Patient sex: M
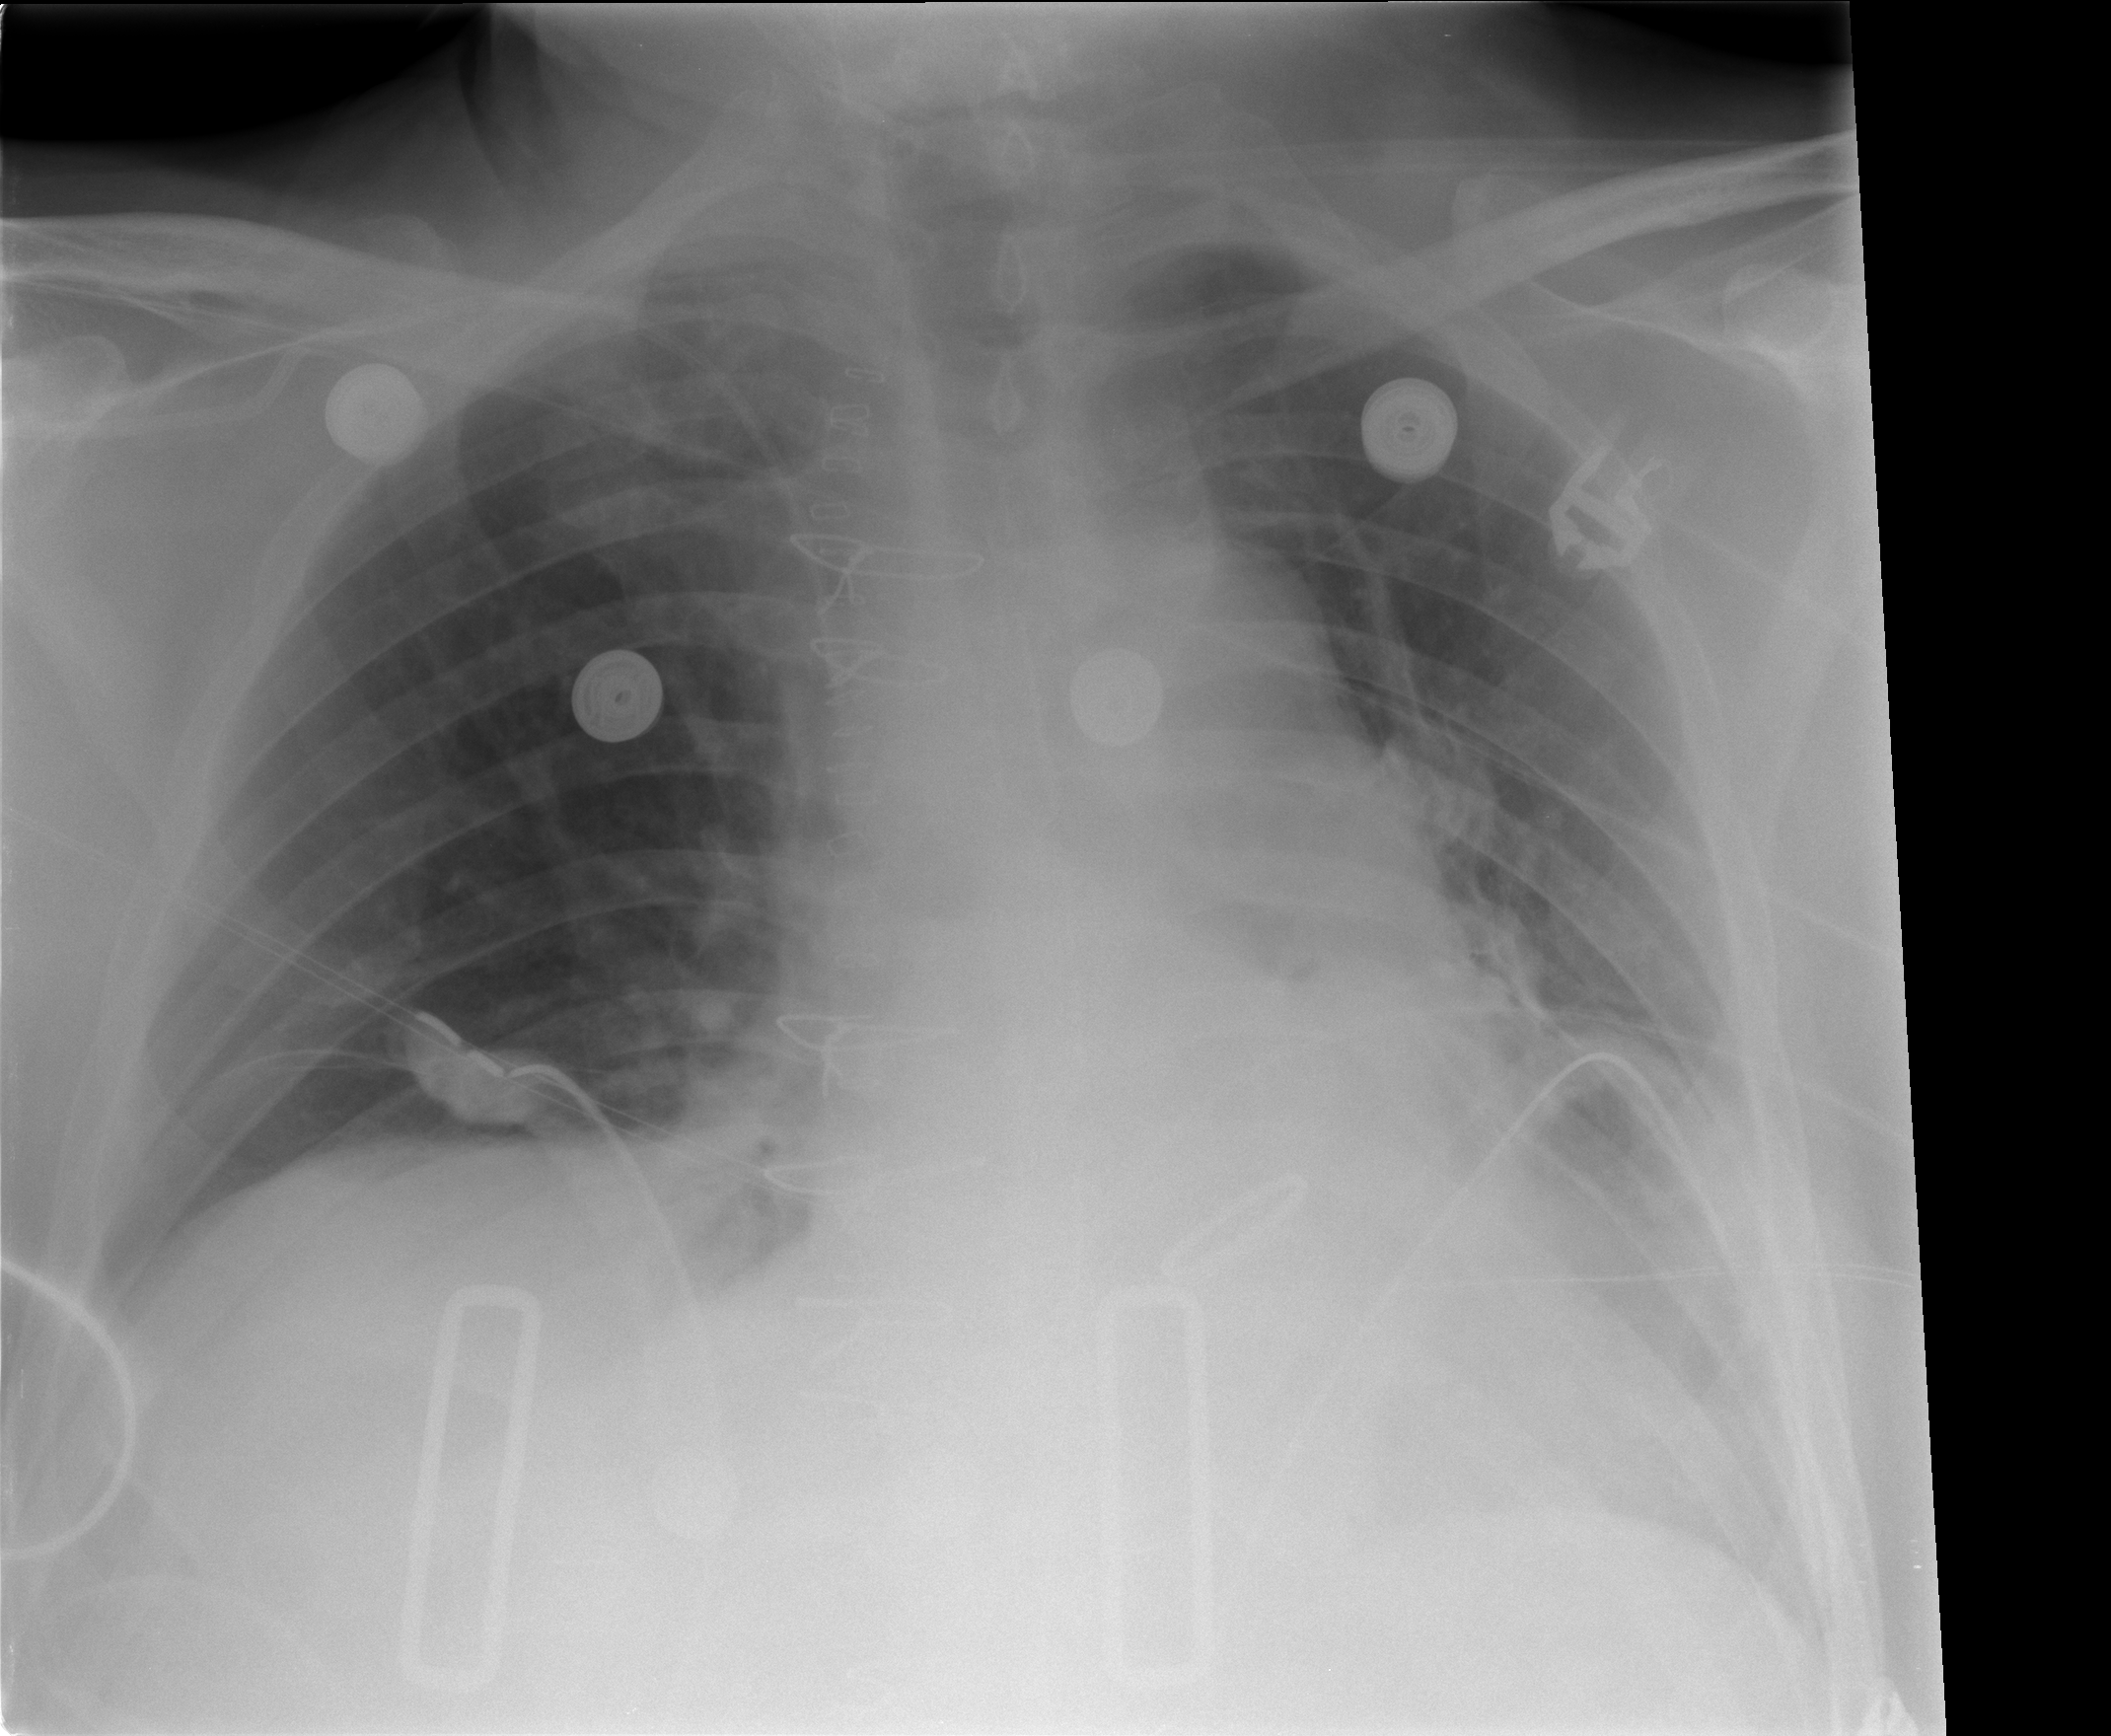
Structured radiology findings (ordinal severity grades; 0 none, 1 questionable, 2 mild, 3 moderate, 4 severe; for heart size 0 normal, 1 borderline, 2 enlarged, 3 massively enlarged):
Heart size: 2
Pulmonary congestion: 0
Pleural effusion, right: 0
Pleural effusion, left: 2
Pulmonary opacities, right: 0
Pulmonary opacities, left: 0
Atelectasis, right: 0
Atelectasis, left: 2